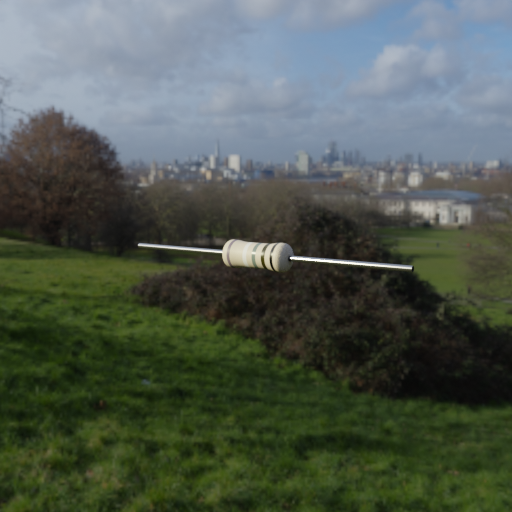
Resistor colour bands (in order): gray, white, gray, black, black